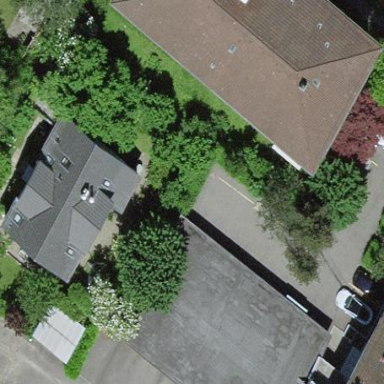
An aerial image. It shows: Garage building.